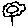
Label: flower